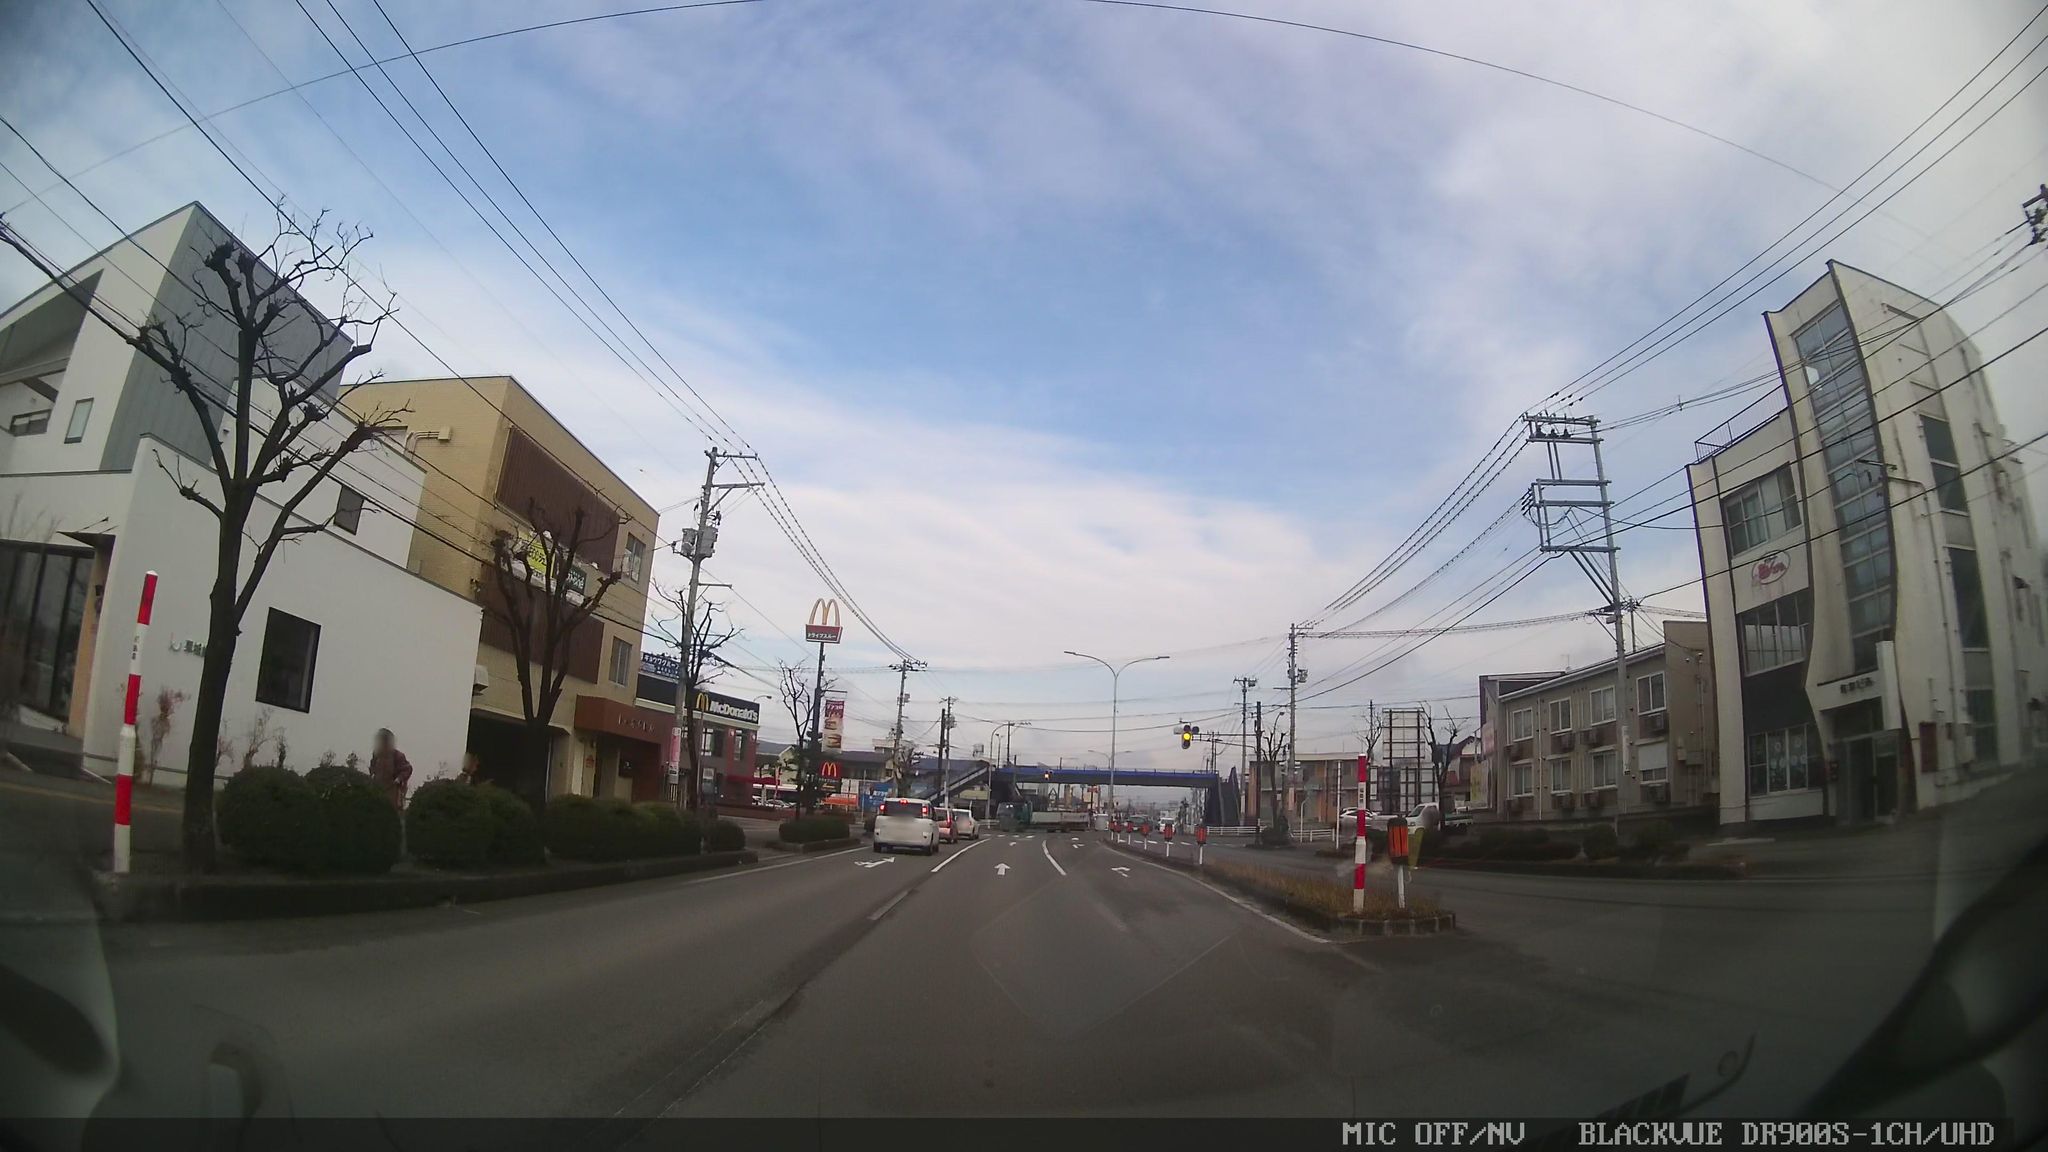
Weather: cloudy
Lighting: day
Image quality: good
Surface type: driving surface
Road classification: primary
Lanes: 2.0
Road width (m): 3.8
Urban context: urban centre
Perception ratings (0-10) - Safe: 2.36, Lively: 7.26, Beautiful: 2.12, Boring: 3.42, Depressing: 5.97, Wealthy: 2